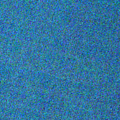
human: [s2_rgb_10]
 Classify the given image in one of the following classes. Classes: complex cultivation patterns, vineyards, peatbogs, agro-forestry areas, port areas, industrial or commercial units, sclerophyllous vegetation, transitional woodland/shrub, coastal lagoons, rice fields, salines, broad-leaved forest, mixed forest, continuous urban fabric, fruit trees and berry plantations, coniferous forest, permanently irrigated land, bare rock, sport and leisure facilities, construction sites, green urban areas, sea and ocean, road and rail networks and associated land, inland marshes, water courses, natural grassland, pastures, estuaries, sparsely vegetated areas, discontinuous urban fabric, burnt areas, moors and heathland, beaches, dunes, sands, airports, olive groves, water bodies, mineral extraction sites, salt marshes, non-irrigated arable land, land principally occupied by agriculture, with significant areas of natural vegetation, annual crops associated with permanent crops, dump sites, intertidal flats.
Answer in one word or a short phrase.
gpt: water bodies